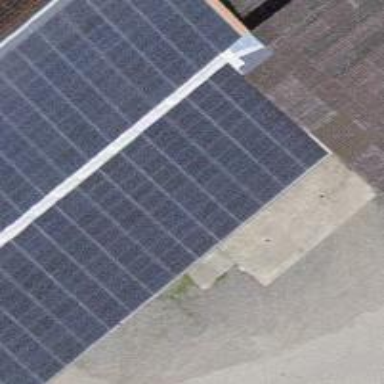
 consisting of solar photovoltaic panels."